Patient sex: F
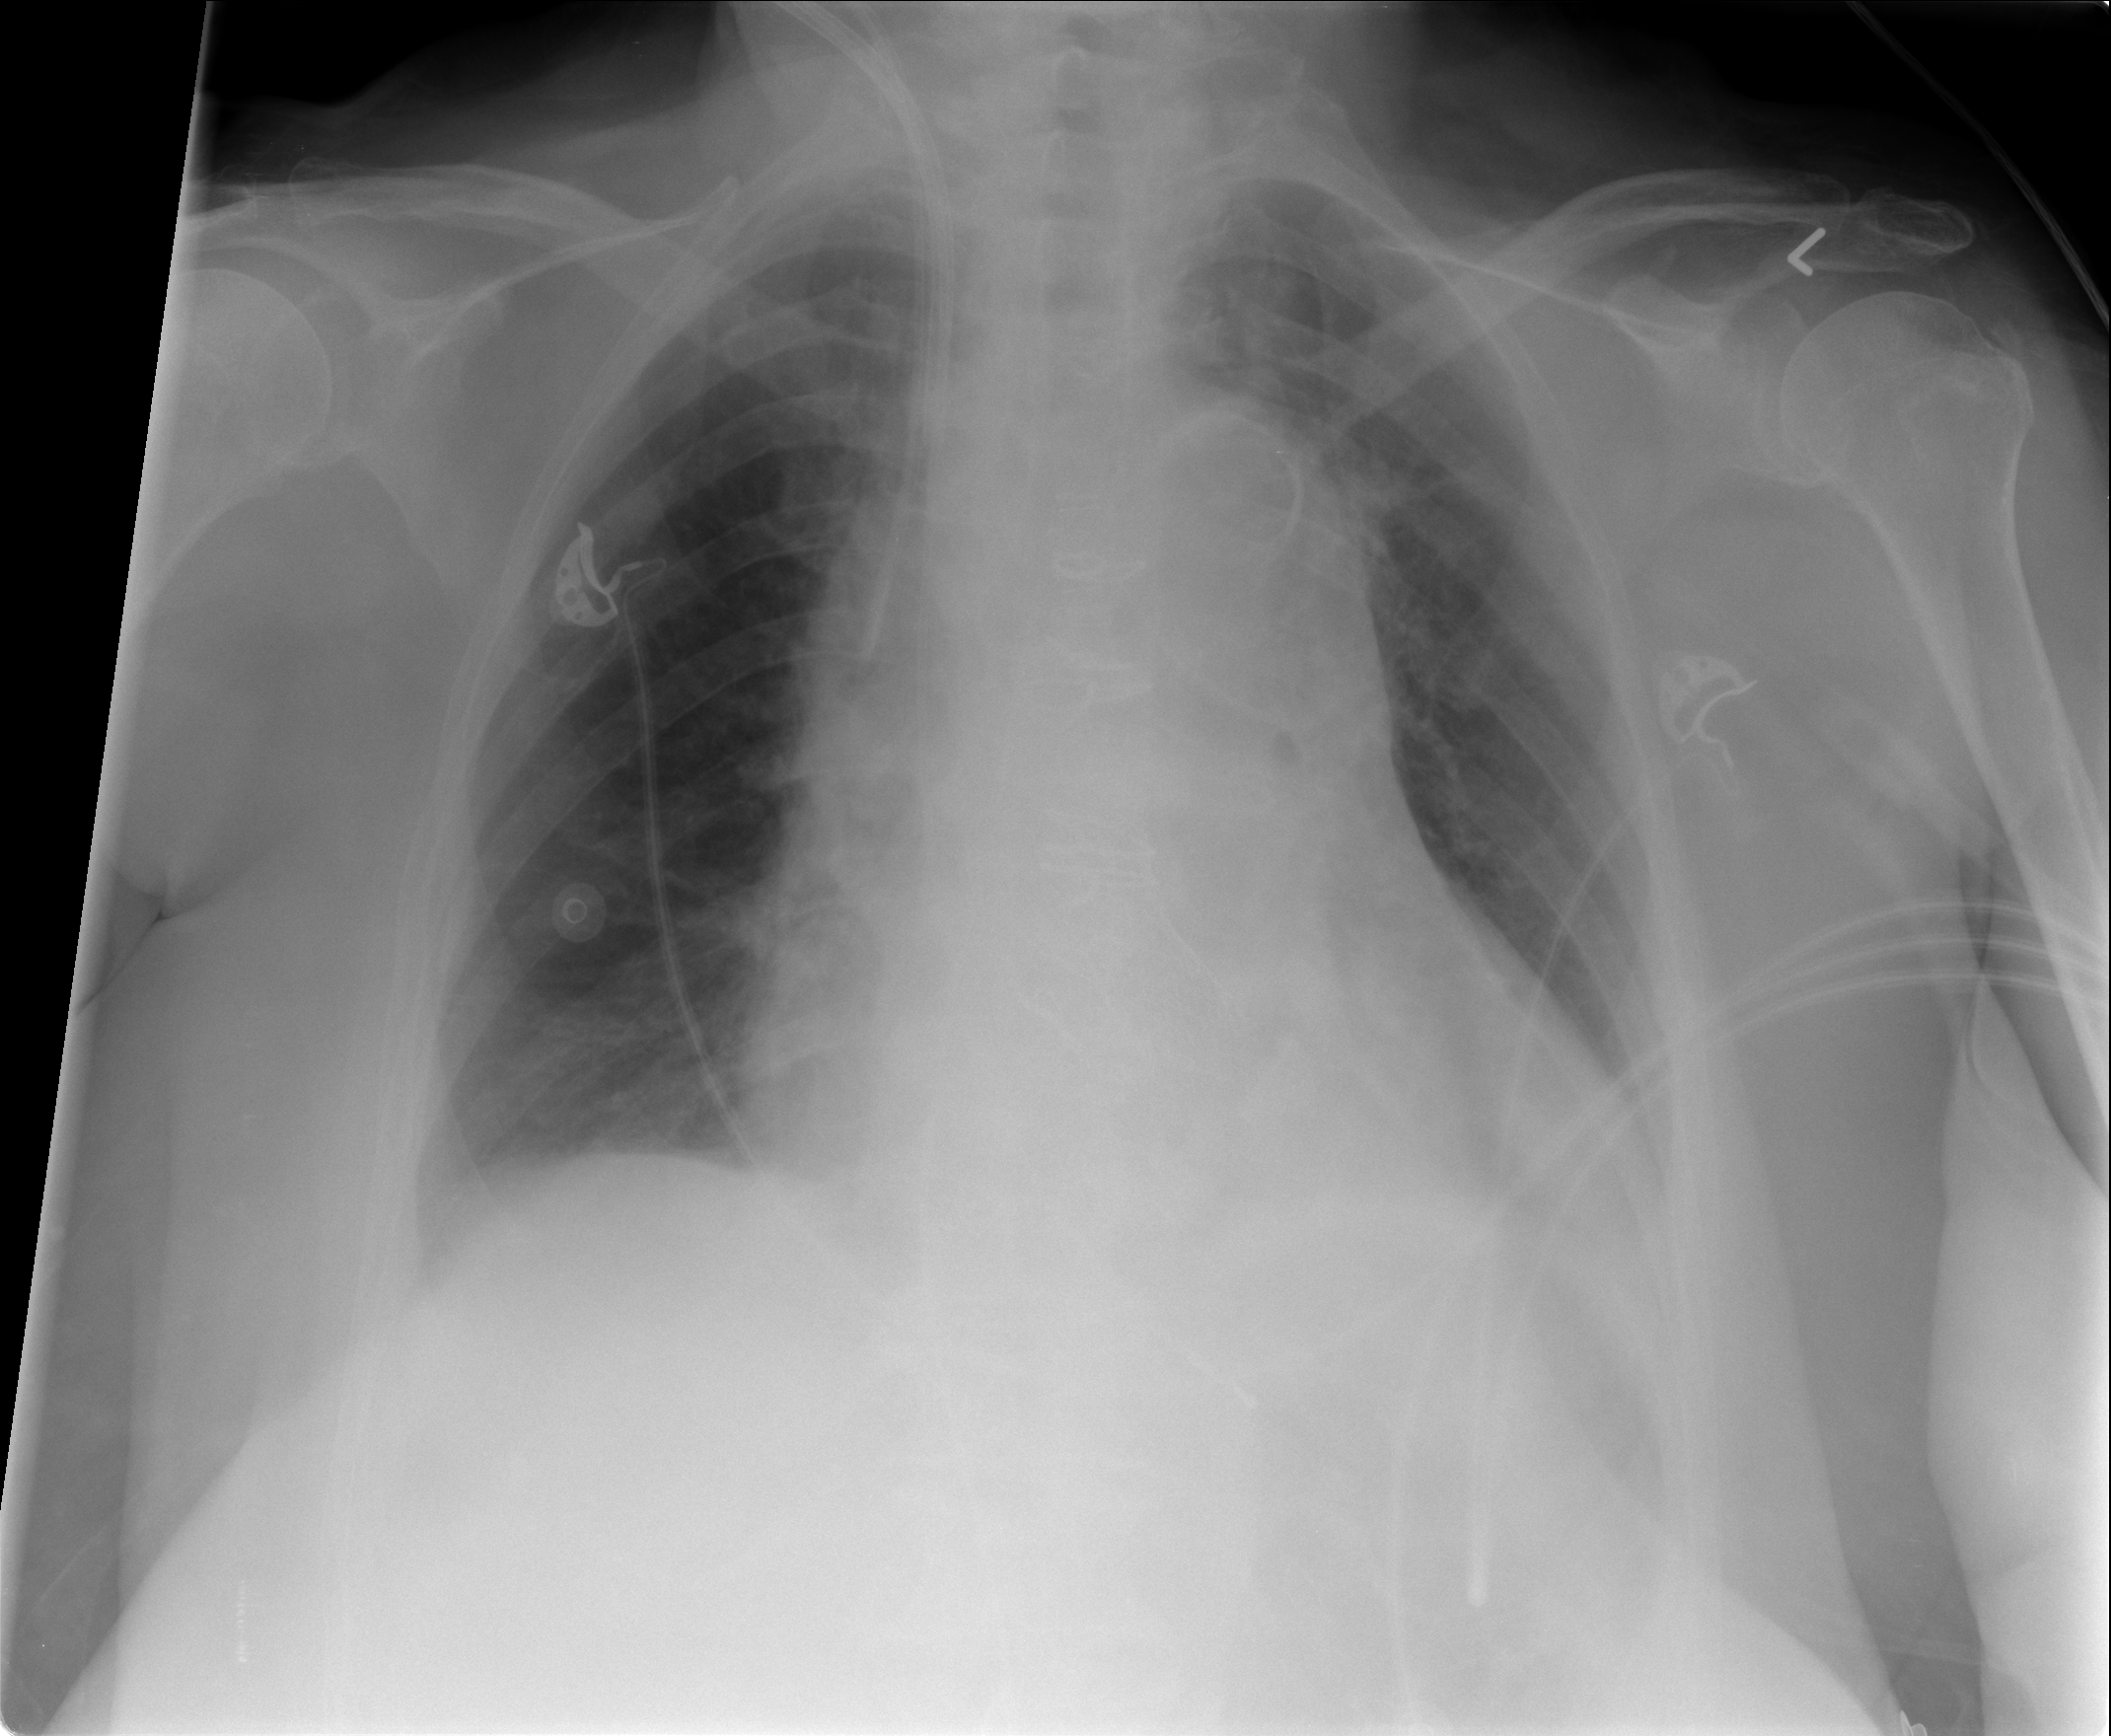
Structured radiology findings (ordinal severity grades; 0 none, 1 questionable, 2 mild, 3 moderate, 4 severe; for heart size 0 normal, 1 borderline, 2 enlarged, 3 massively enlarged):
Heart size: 3
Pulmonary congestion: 1
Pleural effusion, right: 1
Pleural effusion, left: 1
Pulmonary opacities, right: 0
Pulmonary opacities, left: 0
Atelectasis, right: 0
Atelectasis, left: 0